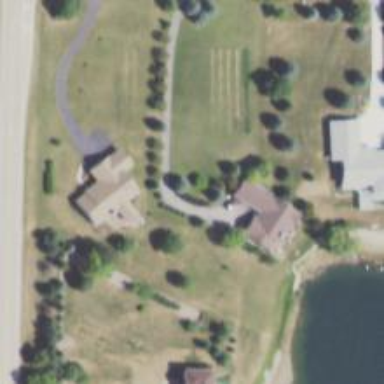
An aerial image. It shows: Driveway.